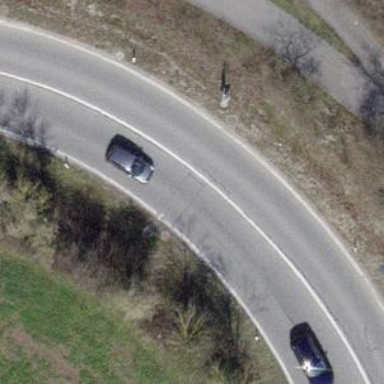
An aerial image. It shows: Asphalt road classified as primary highway.